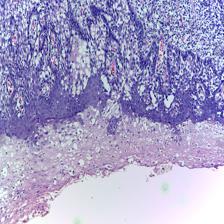
Diagnosis: Normal